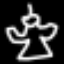
Label: angel